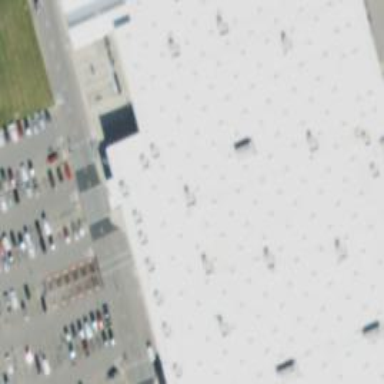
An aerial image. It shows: Retail building housing supermarket.